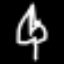
Label: leaf